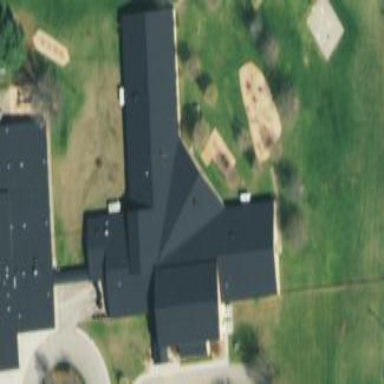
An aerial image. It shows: School building.